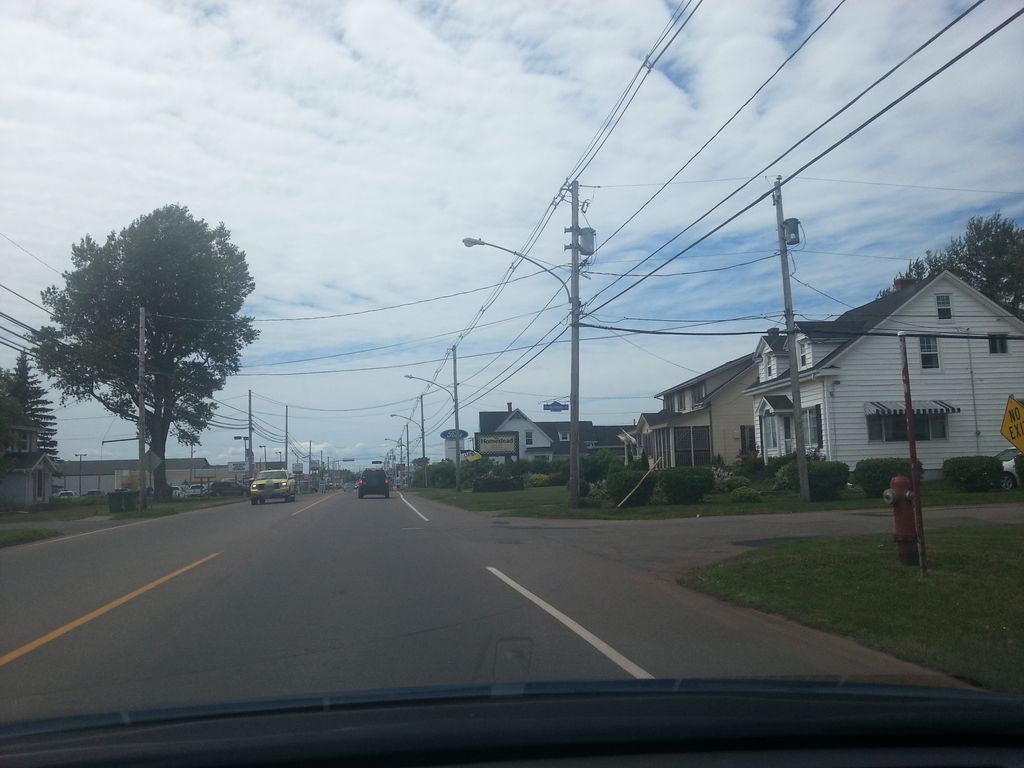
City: charlottetown